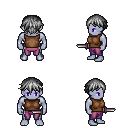
a pixel art fantasy rpg character, male body template, dark elf, purple skin, brown sleeveless shirt, magenta pants, gray short bangs hairstyle, dagger, four views (front, back, left, right), 2x2 character sprite sheet, small pixel art, hard edges, no anti-aliasing